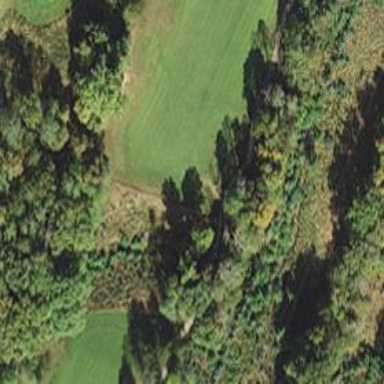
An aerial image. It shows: View of golf hole.